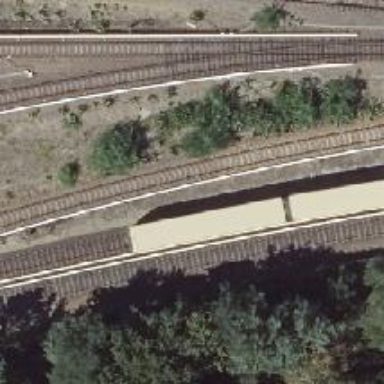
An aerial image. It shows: Light rail electrified siding.